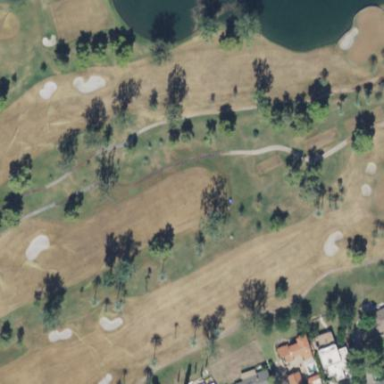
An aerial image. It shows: Area with grass used as rough in golf course.